Question: I have a log I have created with a simple [Add] text near each line which I want to be able to press and have it run a function that will know which line/text it has in this line.
I can also use QTextBrowser if needed for this.
My code:
'''
from PyQt5 import QtCore, QtGui, QtWidgets
from PyQt5.QtCore import *
from PyQt5.QtGui import *
from PyQt5.QtWidgets import *
import sys
class Ui_MainWindow(object):
def setupUi(self, MainWindow):
MainWindow.setObjectName("MainWindow")
MainWindow.resize(401, 308)
self.centralwidget = QtWidgets.QWidget(MainWindow)
self.centralwidget.setObjectName("centralwidget")
self.chat_log = QtWidgets.QTextEdit(self.centralwidget)
self.chat_log.setGeometry(QtCore.QRect(10, 10, 381, 241))
self.chat_log.setReadOnly(True)
self.chat_log.setObjectName("chat_log")
MainWindow.setCentralWidget(self.centralwidget)
class MainFrame(QMainWindow, Ui_MainWindow):
def __init__(self, parent=None):
super(MainFrame, self).__init__(parent)
self.setupUi(self)
def appending(self):
self.chat_log.append("Somethingsomething [Add]")
self.chat_log.append("Hello[Add]")
self.chat_log.append("What is up [Add]")
self.chat_log.append("Big boy [Add]")
if __name__ == "__main__":
app = QApplication(sys.argv)
form = MainFrame()
form.show()
form.appending()
app.exec_()
'''

What I want is basically when someone pressed "[Add]" it will know which line it pressed and will print the text in that line
Say I pressed the first line it will then print("Somethingsomething")
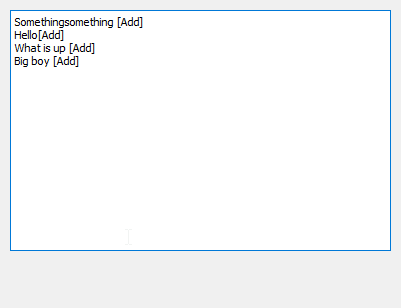
Answer: You need to make your '[Add]' texts clickable, the easiest way to do so is using HTML markup, then you just need to identify the text you had been clicking on:
'''
from PyQt5 import QtCore, QtGui, QtWidgets
from PyQt5.QtCore import *
from PyQt5.QtGui import *
from PyQt5.QtWidgets import *
import sys
class MyTextEdit(QtWidgets.QTextEdit):
def mousePressEvent(self, e):
self.link = self.anchorAt(e.pos())
def mouseReleaseEvent(self, e):
if self.link:
print(f"Clicked on {self.link}")
self.link = None
class Ui_MainWindow(object):
def setupUi(self, MainWindow):
MainWindow.setObjectName("MainWindow")
MainWindow.resize(401, 308)
self.centralwidget = QtWidgets.QWidget(MainWindow)
self.centralwidget.setObjectName("centralwidget")
self.chat_log = MyTextEdit(self.centralwidget)
self.chat_log.setGeometry(QtCore.QRect(10, 10, 381, 241))
self.chat_log.setReadOnly(True)
self.chat_log.setObjectName("chat_log")
MainWindow.setCentralWidget(self.centralwidget)
class MainFrame(QMainWindow, Ui_MainWindow):
def __init__(self, parent=None):
super(MainFrame, self).__init__(parent)
self.setupUi(self)
def appending(self):
messages = ["Somethingsomething", "Hello", "What is up", "Big bo"]
for msg in messages:
self.chat_log.append(
f'<span>{msg}<a style="color: pink" href="{msg}">[Add]</a></span>'
)
if __name__ == "__main__":
app = QApplication(sys.argv)
form = MainFrame()
form.show()
form.appending()
app.exec_()
'''
Out:
'''
Clicked on Big bo
Clicked on Hello
Clicked on Somethingsomething
'''